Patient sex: F
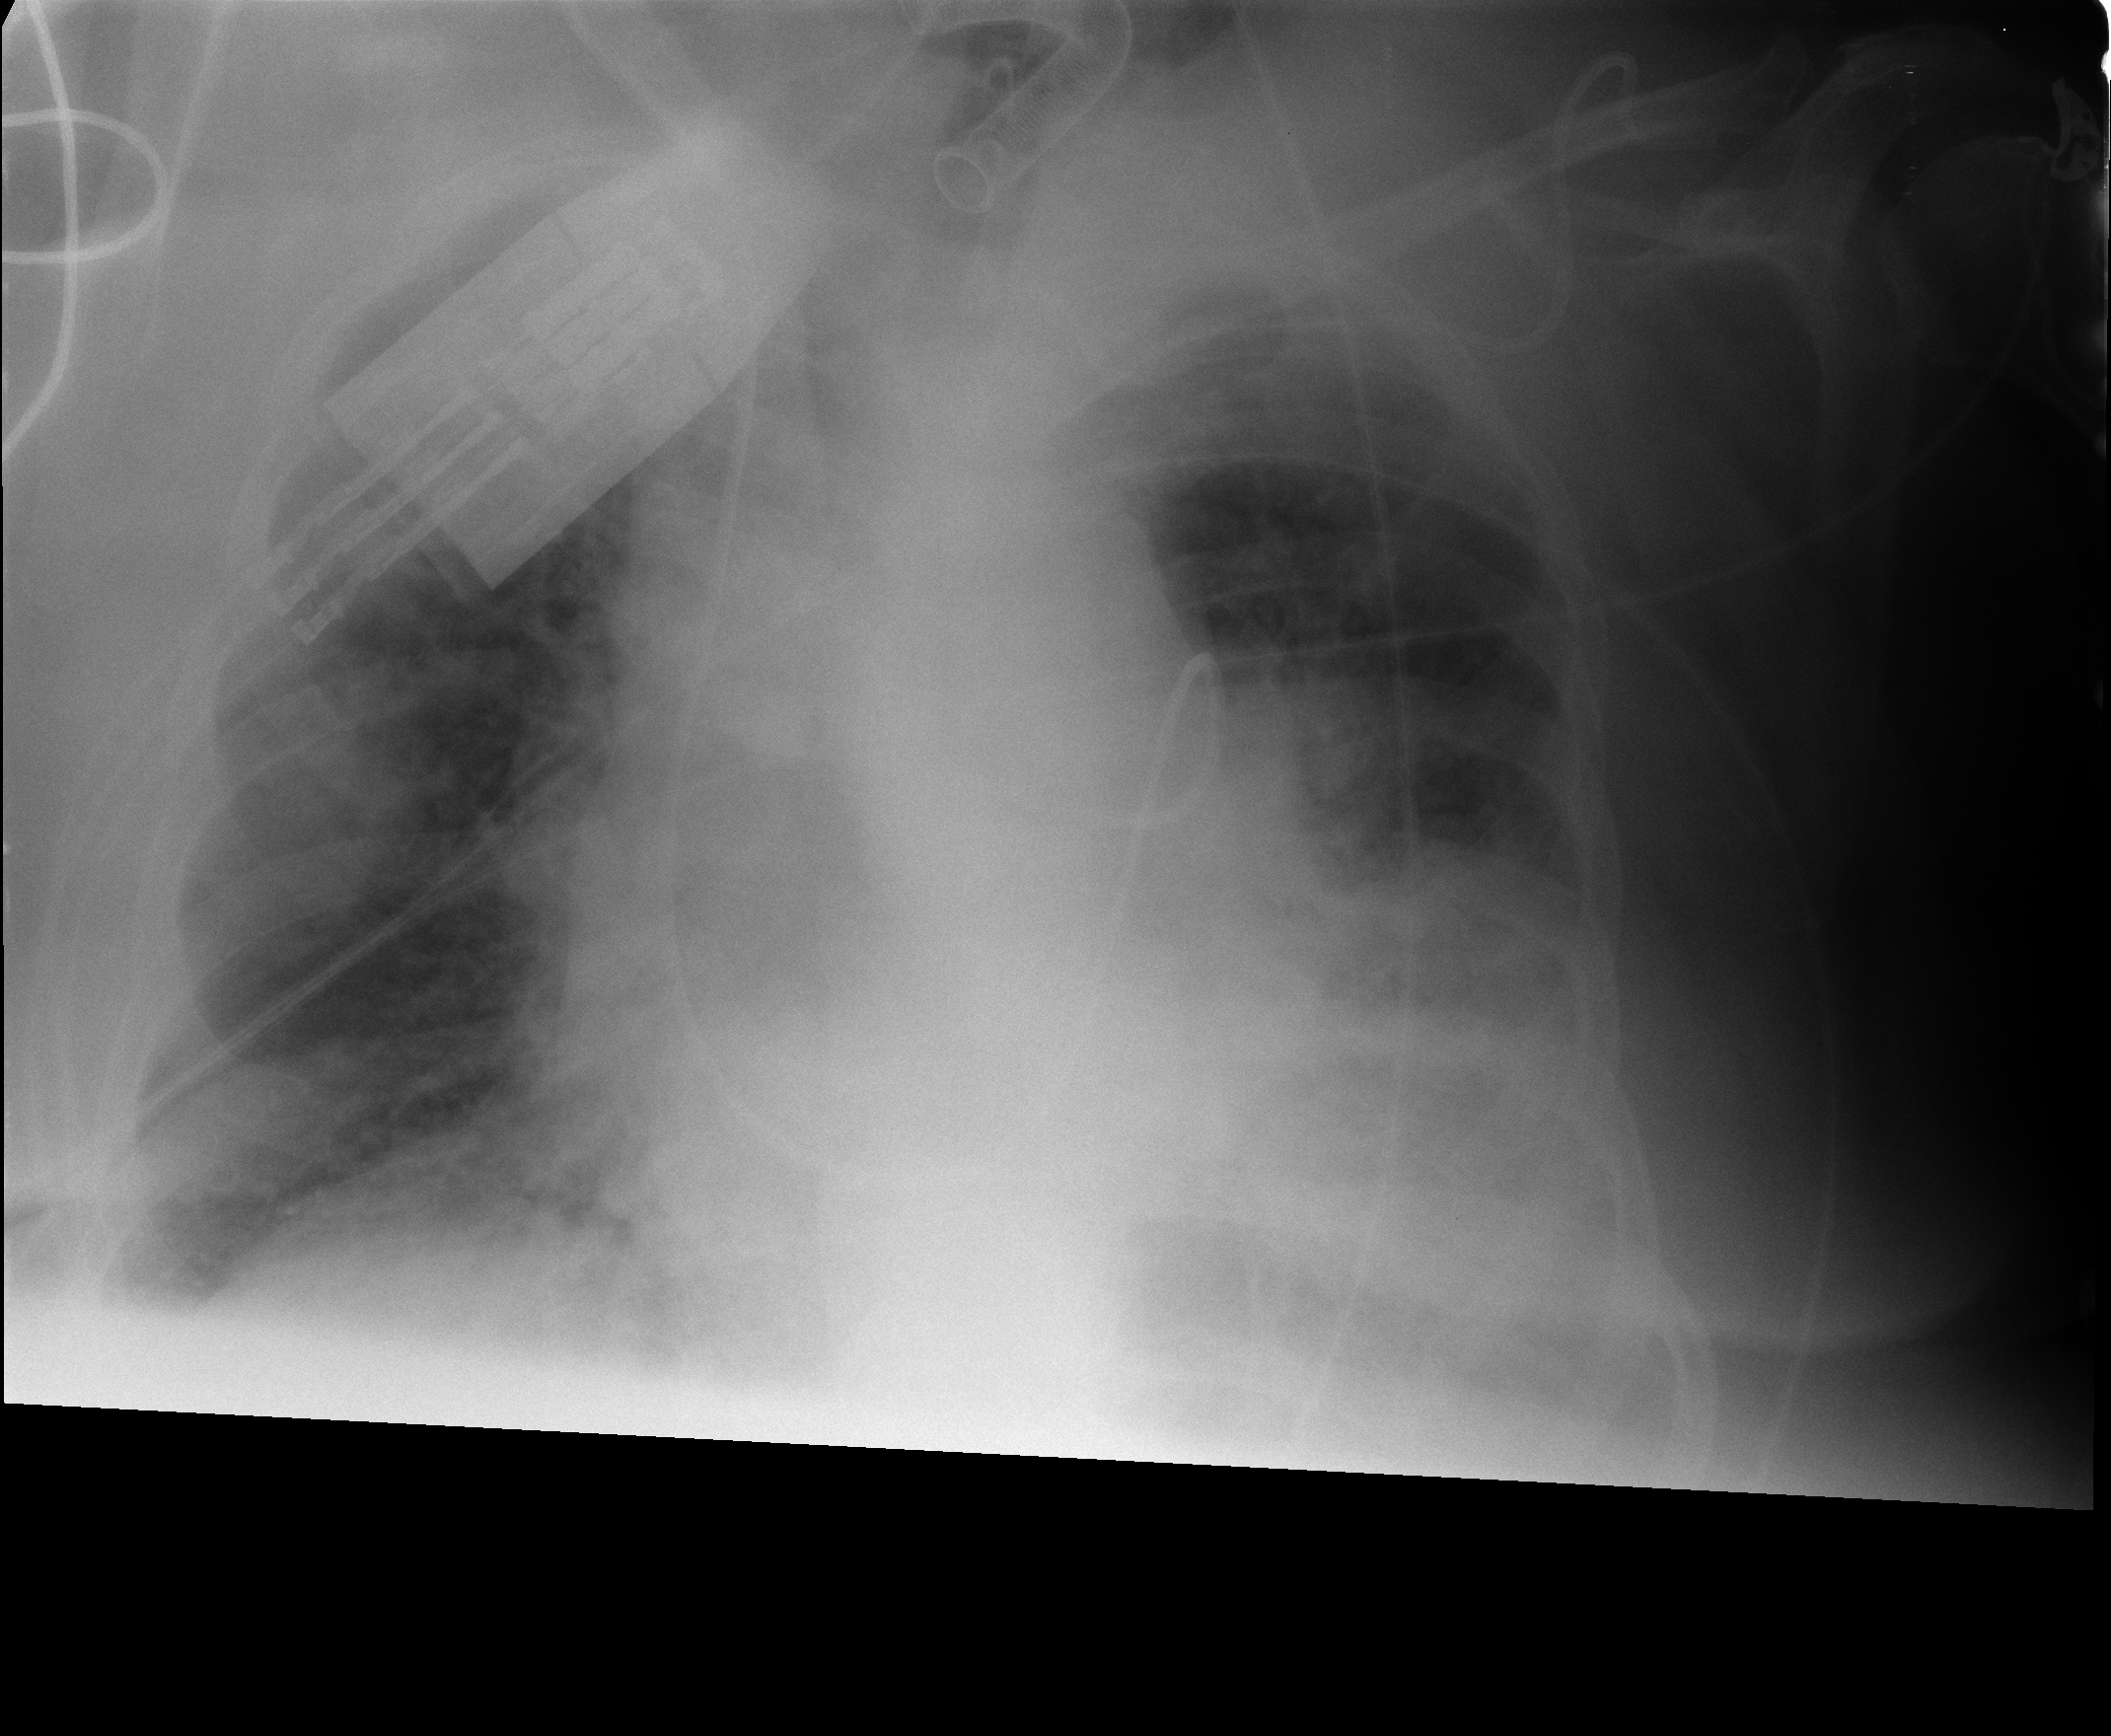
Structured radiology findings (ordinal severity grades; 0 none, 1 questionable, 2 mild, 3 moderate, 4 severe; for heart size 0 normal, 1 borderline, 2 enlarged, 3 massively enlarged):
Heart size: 2
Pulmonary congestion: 2
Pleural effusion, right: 2
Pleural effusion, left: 3
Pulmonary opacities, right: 3
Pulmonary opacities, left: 3
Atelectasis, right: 2
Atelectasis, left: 2